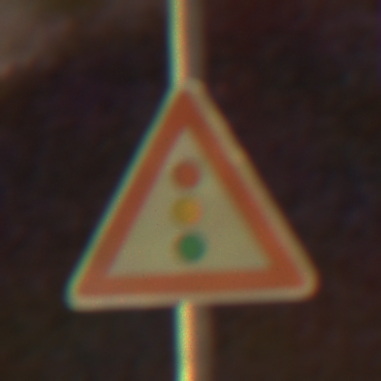
Verkehrszeichen: Lichtzeichenanlage
Umgebung: Outdoor, Suburban
Tageszeit: Night
Wetter: Clear
Licht: Artificial
Jahreszeit: NotSpecified
Kontrast: HighContrast